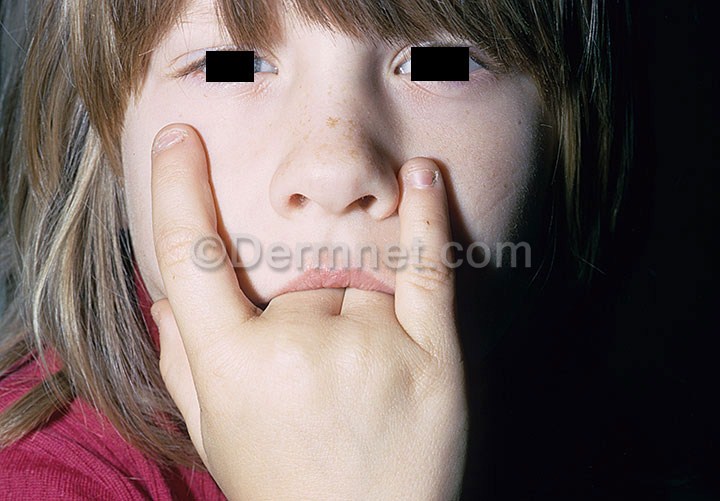
Disease: Tinea Ringworm Candidiasis and other Fungal Infections